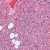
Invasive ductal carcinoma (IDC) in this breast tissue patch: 1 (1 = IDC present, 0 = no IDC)